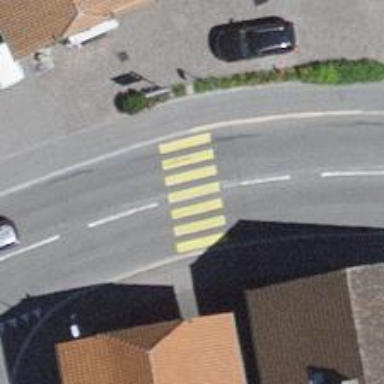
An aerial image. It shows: Marked zebra crossing with island in the middle.